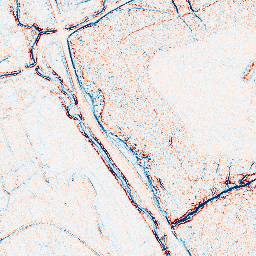
Category: edge_preserving
Decomposition family: bilateral
Decomposition parameters: d: 5
sigma_color: 25
sigma_space: 150
Upsampling method: edge_directed
Upsampling parameters: scale: 4
Upsampling scale: 4